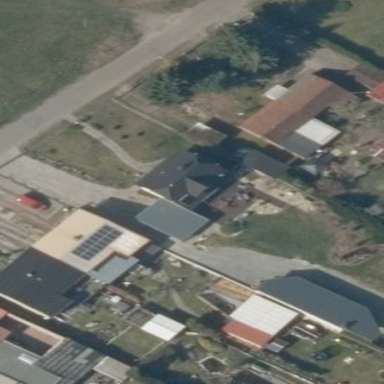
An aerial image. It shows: Detached building.